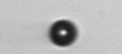
Label: bead